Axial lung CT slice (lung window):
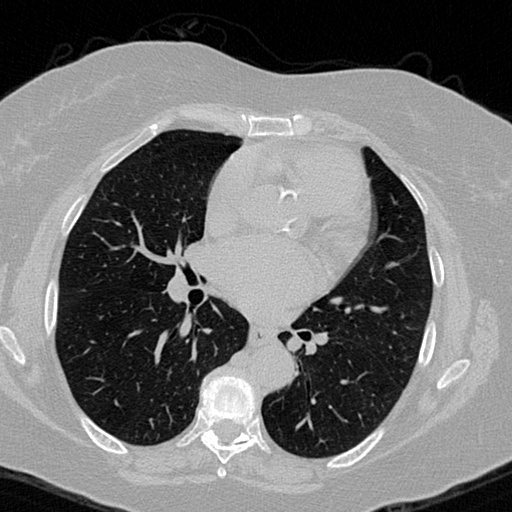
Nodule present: no